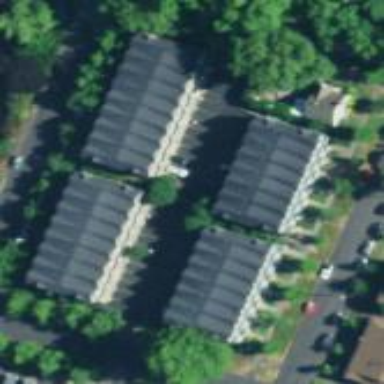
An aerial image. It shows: Residential area with apartments.